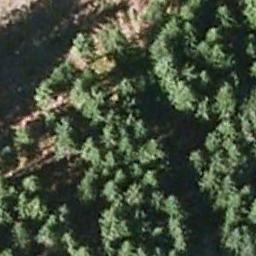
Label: forest